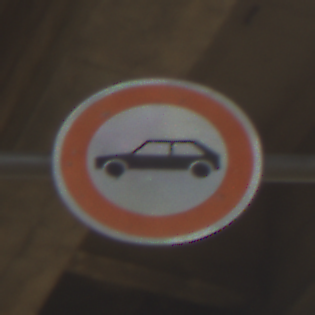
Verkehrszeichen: VerbotPersonenkraftwagen
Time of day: Midday
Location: Roofed (Beach)
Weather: Overcast
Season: NotSpecified
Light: Natural